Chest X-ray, AP view. Patient: 21 years old, sex M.
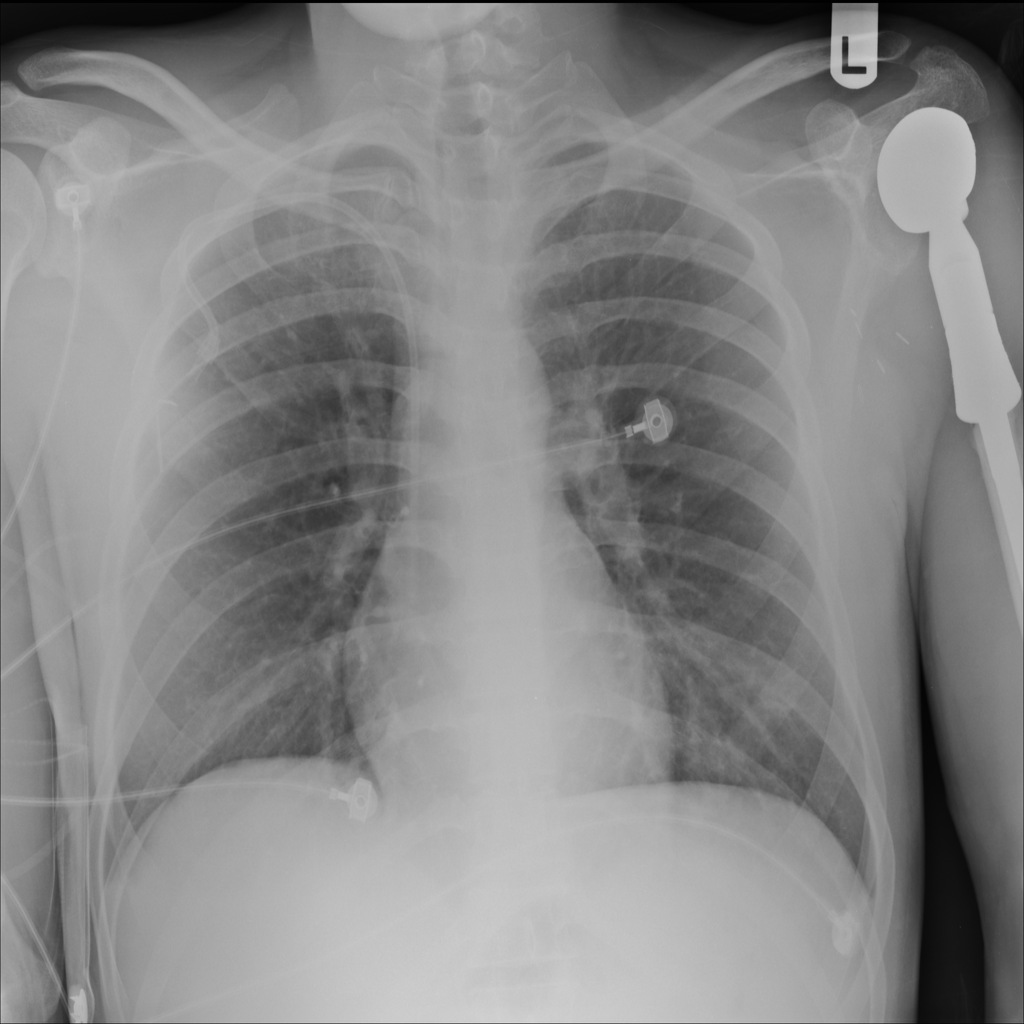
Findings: No Finding